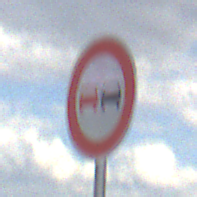
Verkehrszeichen: Ueberholverbot
Umgebung: Outdoor, Nature
Tageszeit: Midday
Wetter: PartlyCloudy
Licht: Natural
Jahreszeit: NotSpecified
Kontrast: LowContrast